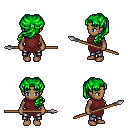
a pixel art fantasy rpg character, female body template, human, dark skin, maroon tunic, metal pants, green princess hairstyle, spear, four views (front, back, left, right), 2x2 character sprite sheet, small pixel art, hard edges, no anti-aliasing